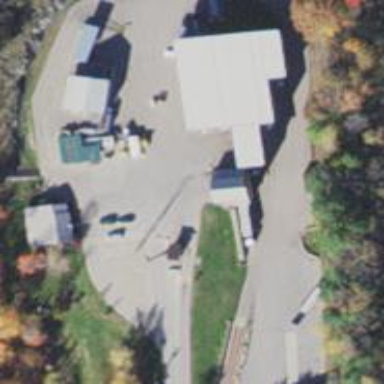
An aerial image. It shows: Weighbridge facility.